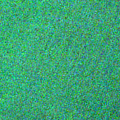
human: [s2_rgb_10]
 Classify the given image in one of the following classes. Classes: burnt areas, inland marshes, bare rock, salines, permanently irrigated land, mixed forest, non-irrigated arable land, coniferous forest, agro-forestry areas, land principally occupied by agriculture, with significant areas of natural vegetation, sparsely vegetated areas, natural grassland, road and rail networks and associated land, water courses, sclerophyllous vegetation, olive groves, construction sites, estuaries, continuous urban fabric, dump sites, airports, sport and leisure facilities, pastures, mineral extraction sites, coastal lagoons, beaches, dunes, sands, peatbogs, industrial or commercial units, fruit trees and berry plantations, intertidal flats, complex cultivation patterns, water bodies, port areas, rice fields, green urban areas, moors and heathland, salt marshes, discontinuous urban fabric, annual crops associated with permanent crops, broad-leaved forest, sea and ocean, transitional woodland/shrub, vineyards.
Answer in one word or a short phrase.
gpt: sea and ocean